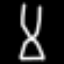
Label: hourglass